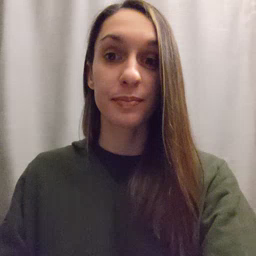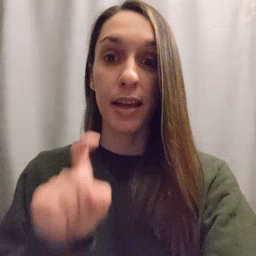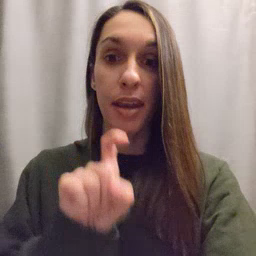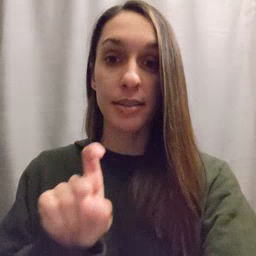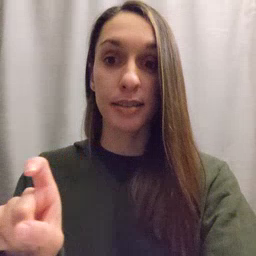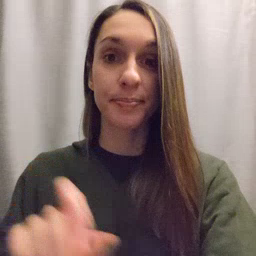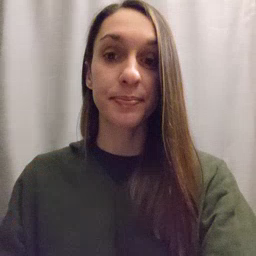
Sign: closet